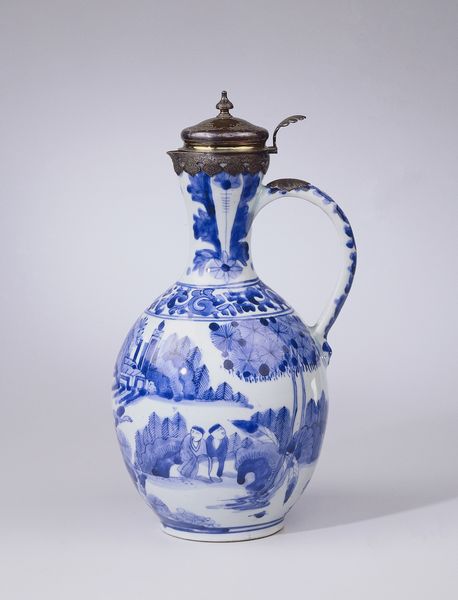
Titel: Schenkkan, decor in onderglazuurblauw
Standort: Amsterdam
Institution: Rijksmuseum
Schlagwörter: baum, blau, bäume, landschaft, stadt, blume, weiss, rund, henkel, kanne, keramik, krug, vase, figuren, bronze, deckel, porzellan, asien, kupfer, china, bemalung, kunsthandwerk, glasur, stutzen, chinesen, asiaten, blauzeug